Interaction volume radius: 5 \u00c5
Interaction volume height: 30 \u00c5
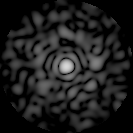
Disorder parameter: 0.8546